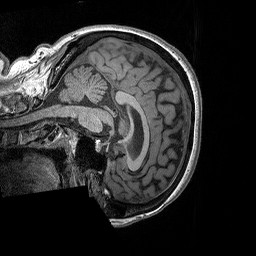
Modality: T1w
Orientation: sagittal
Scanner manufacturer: siemens
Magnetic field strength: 3 T
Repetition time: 2.3 s
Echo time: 0.00298 s